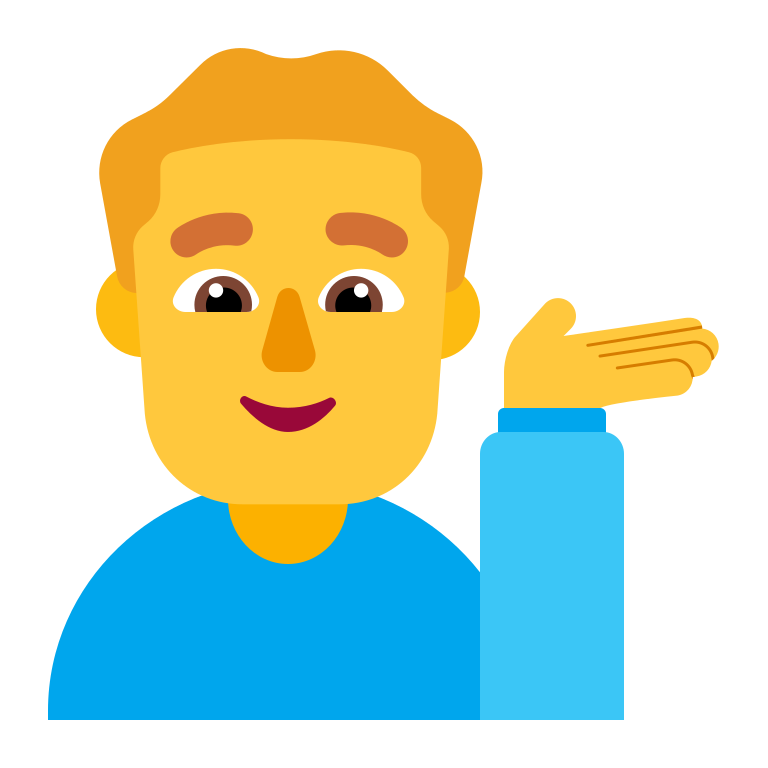
man tipping hand flat default